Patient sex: F
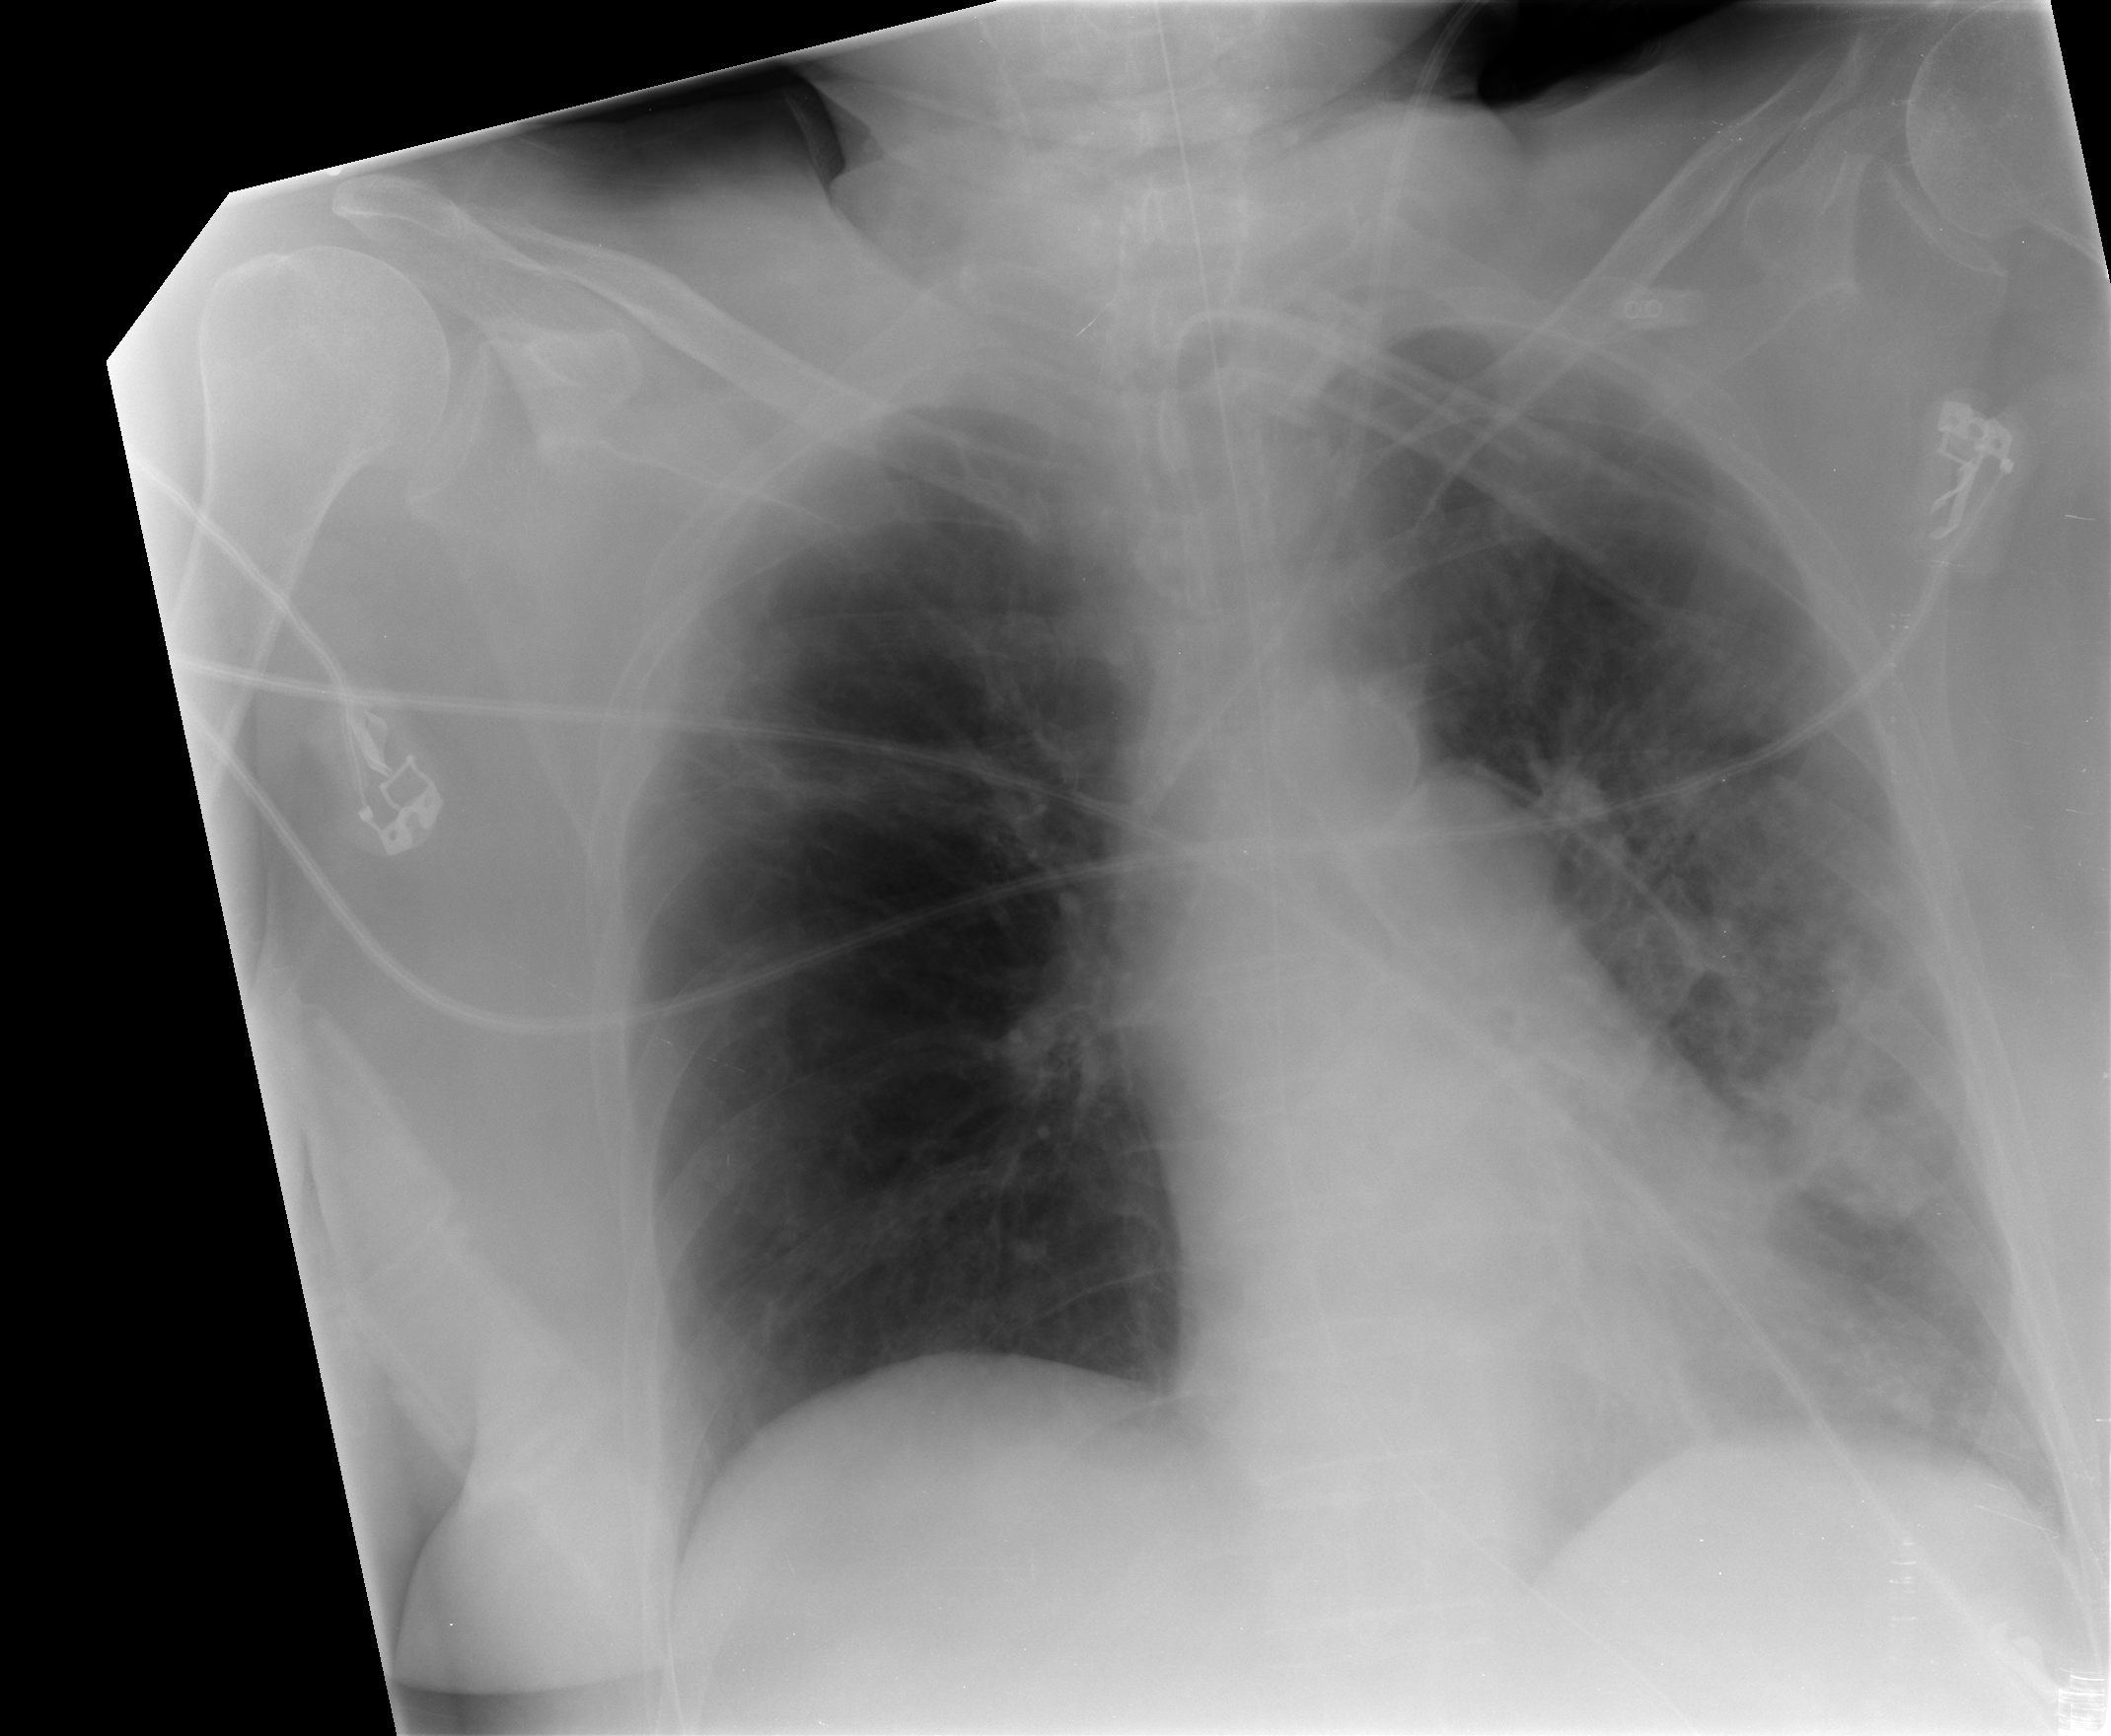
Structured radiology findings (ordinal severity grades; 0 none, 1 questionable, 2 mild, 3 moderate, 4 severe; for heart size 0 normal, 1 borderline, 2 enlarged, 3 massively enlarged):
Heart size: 0
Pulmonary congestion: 0
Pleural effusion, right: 0
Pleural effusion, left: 2
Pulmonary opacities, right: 0
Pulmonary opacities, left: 2
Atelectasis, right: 0
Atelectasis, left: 3